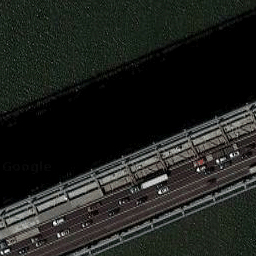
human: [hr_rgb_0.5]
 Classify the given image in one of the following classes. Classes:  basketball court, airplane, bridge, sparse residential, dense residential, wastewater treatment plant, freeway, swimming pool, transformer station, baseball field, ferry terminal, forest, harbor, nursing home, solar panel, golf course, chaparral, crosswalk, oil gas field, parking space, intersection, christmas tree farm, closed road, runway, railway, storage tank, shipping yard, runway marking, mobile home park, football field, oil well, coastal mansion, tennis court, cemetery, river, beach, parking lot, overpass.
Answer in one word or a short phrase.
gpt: bridge